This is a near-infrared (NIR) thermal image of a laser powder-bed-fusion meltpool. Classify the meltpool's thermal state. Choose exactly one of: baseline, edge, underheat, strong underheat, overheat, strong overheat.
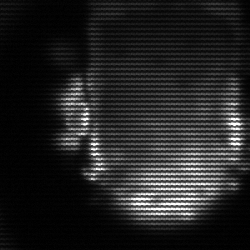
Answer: baseline